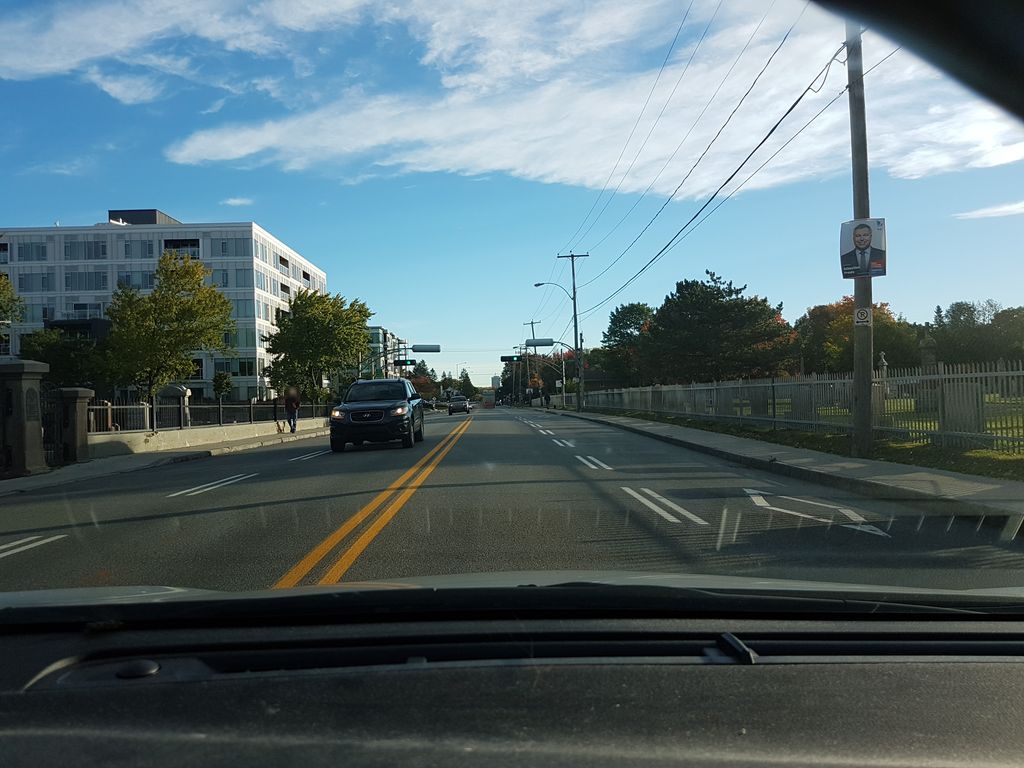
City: quebec_city